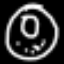
Label: donut